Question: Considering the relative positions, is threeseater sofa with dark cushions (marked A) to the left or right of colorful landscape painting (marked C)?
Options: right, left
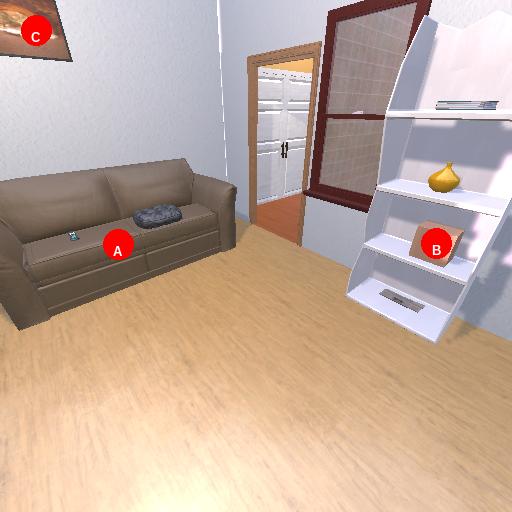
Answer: right